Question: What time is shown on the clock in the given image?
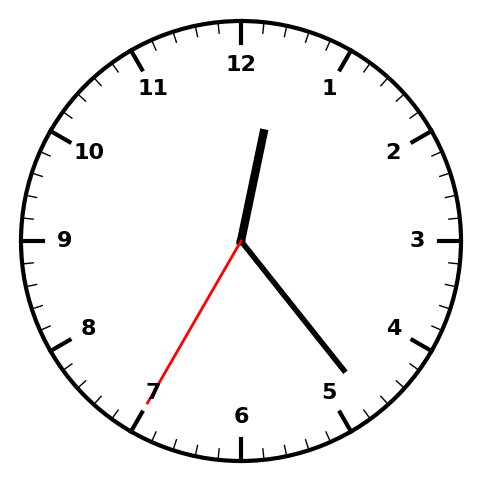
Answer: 12:23:35